Field crop: tomato
Growth stage: 1
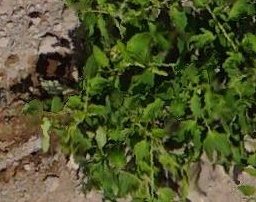
Species: tomato